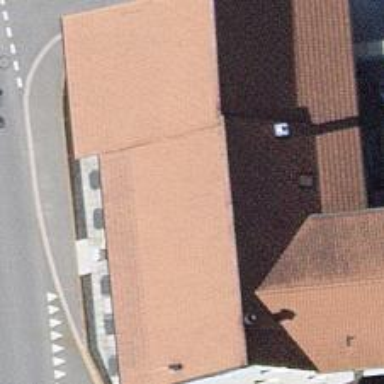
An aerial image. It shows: Hotel with restaurant.